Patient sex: M
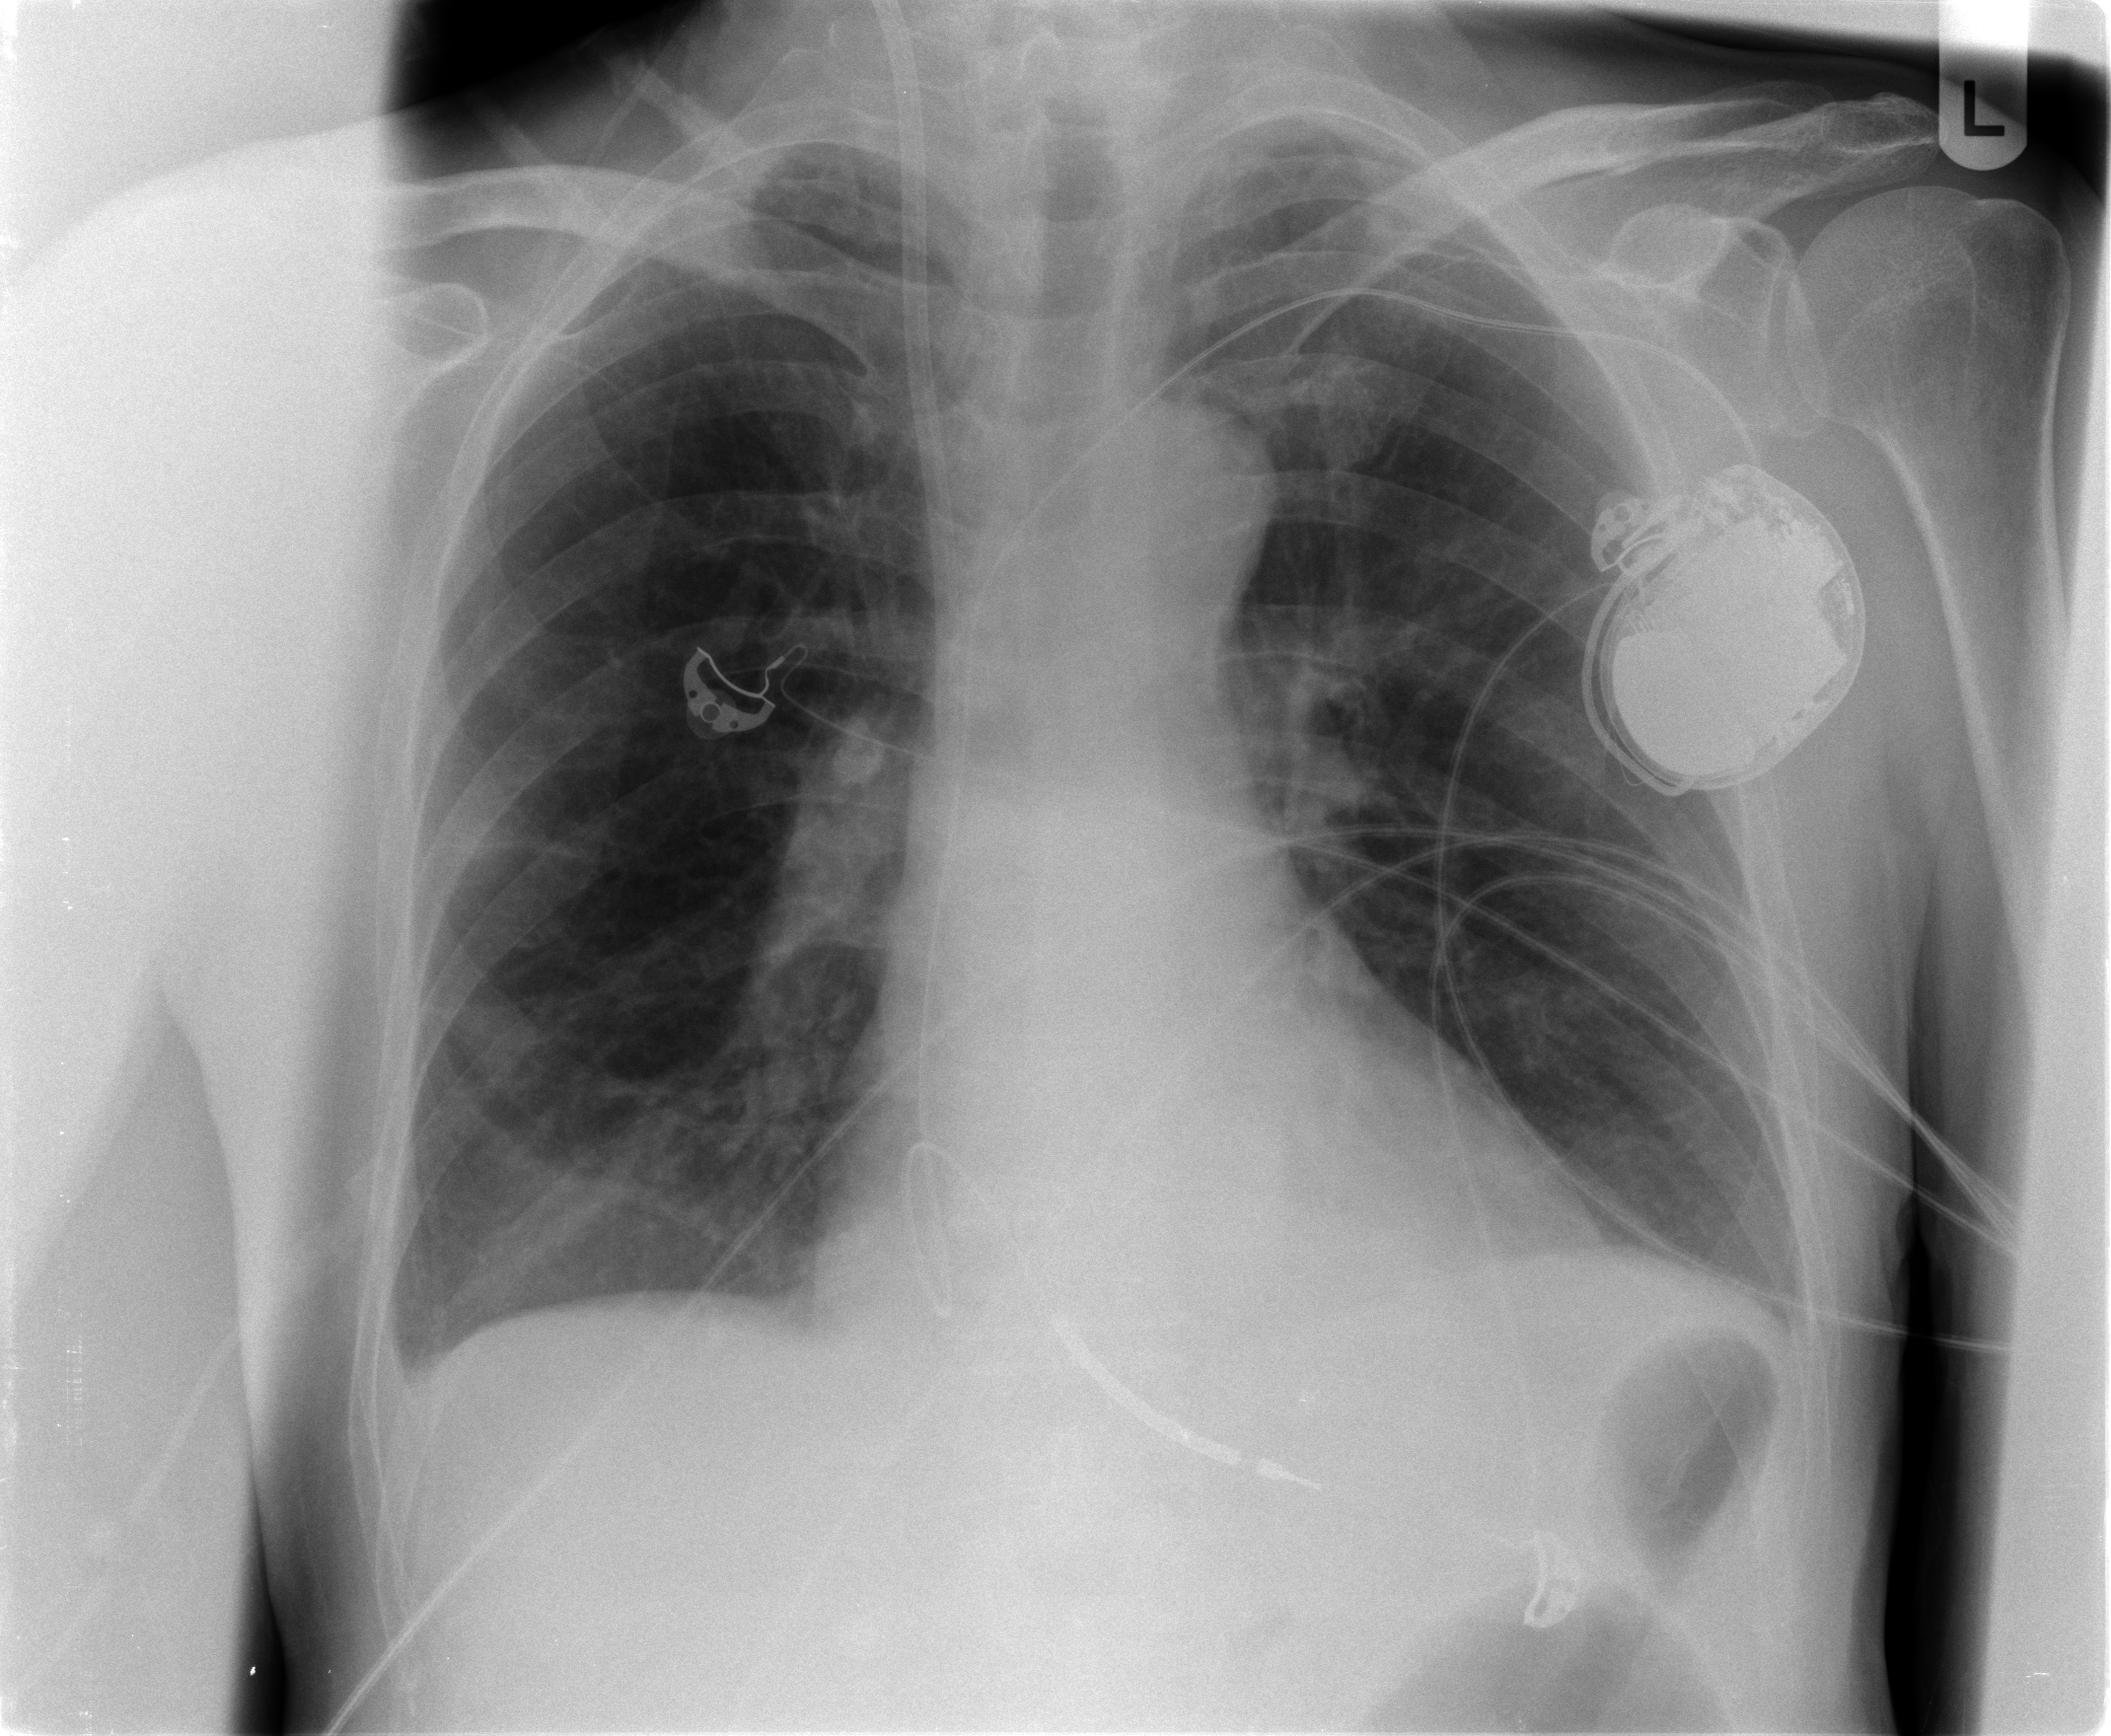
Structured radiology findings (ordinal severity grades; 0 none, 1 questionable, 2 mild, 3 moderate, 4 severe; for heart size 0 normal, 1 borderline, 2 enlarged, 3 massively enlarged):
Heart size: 0
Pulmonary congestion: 2
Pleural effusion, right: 0
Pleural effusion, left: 0
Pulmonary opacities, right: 2
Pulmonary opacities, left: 0
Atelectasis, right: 2
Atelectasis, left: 0